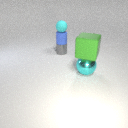
small gray metal cylinder below small blue rubber cylinder